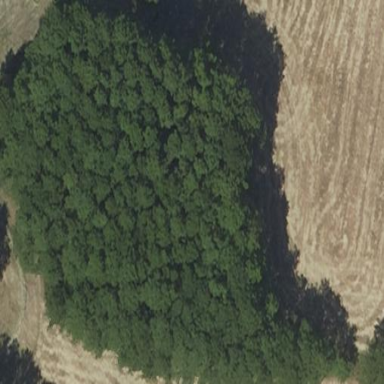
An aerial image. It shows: Forest area.